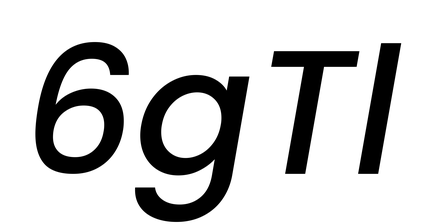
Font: Poppins-MediumItalic